Interaction volume radius: 10 \u00c5
Interaction volume height: 10 \u00c5
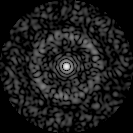
Disorder parameter: 0.8413